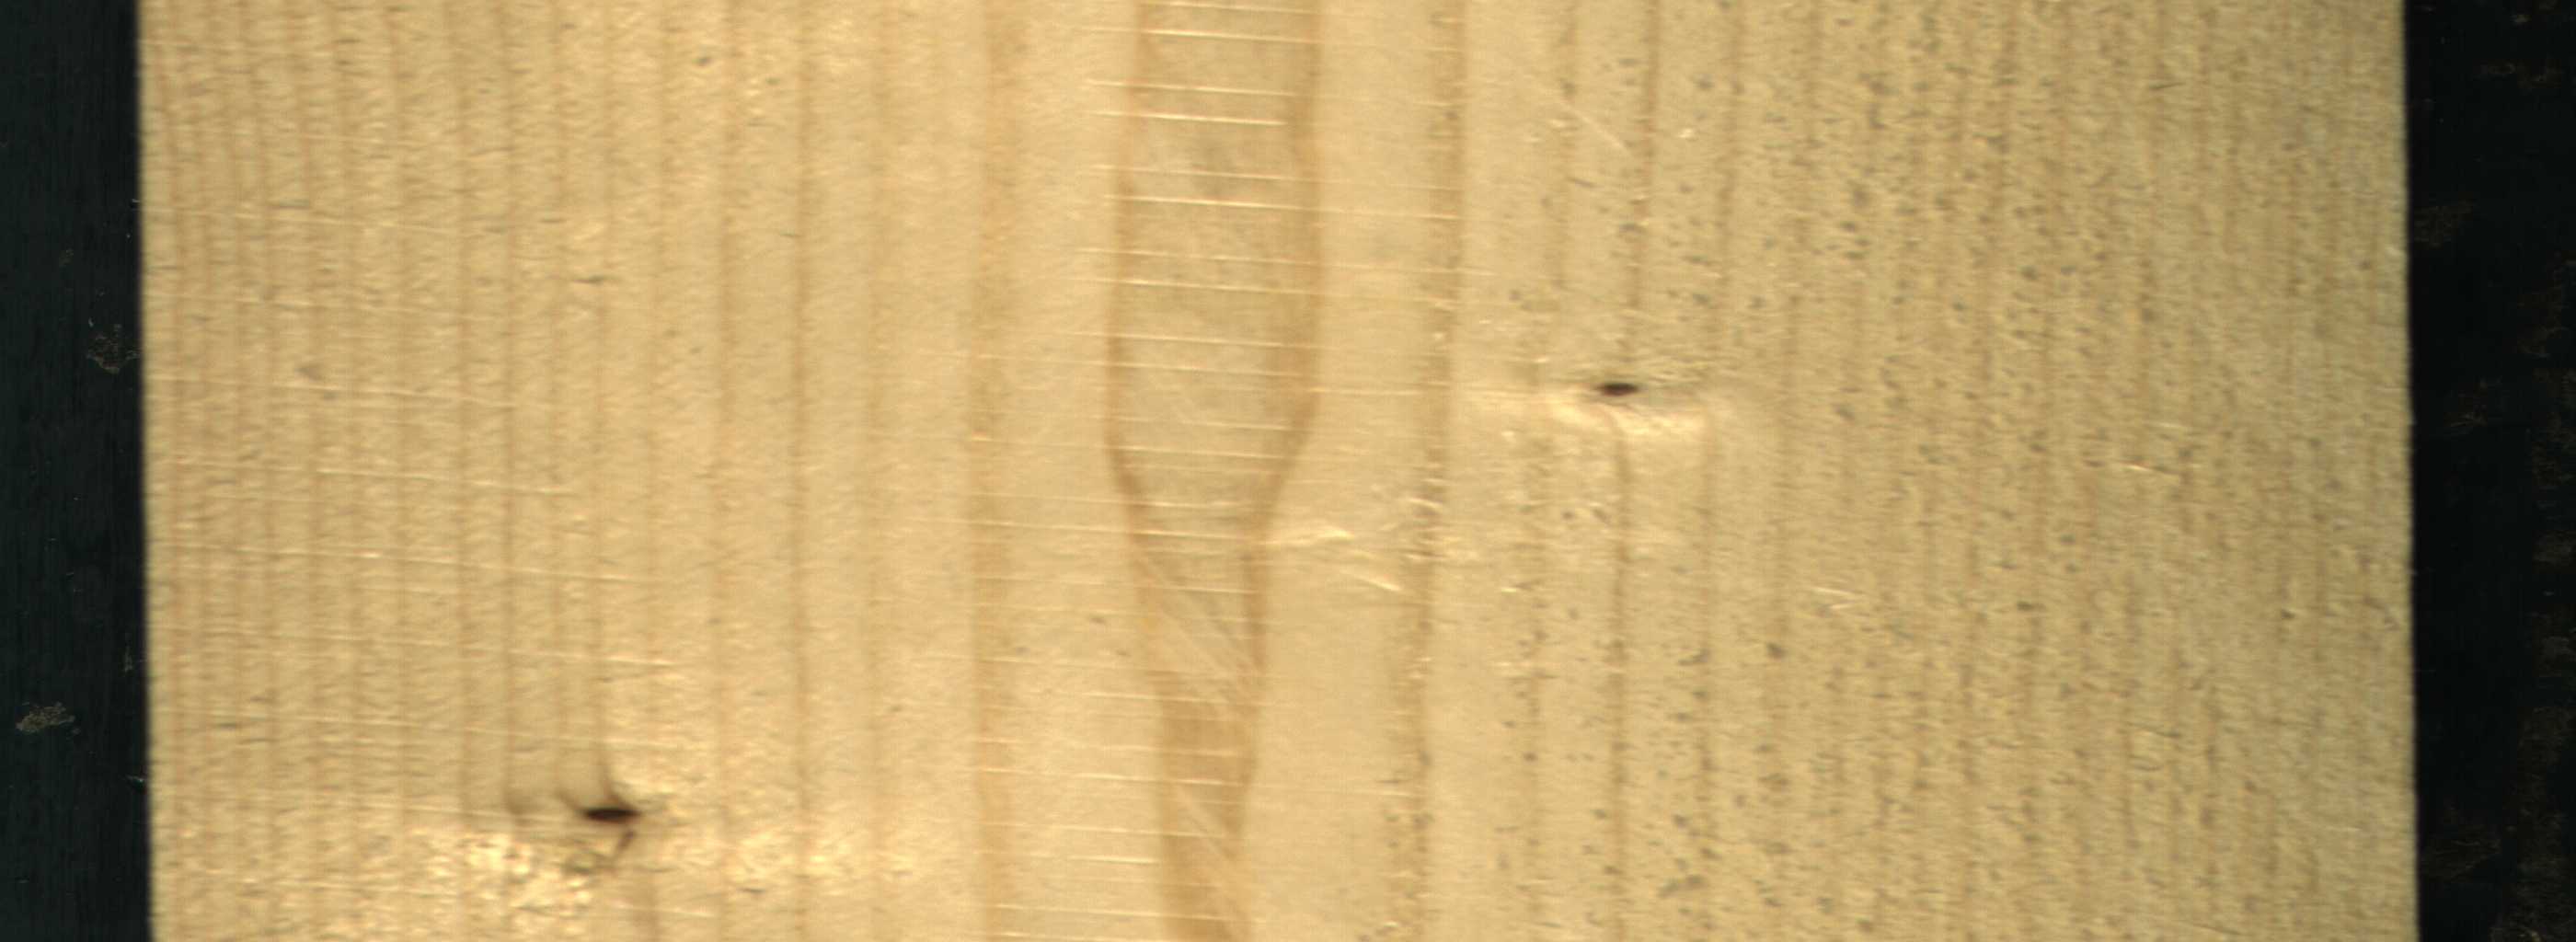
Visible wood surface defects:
Dead_Knot
Dead_Knot